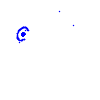
Particle: pion